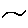
Label: line